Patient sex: F
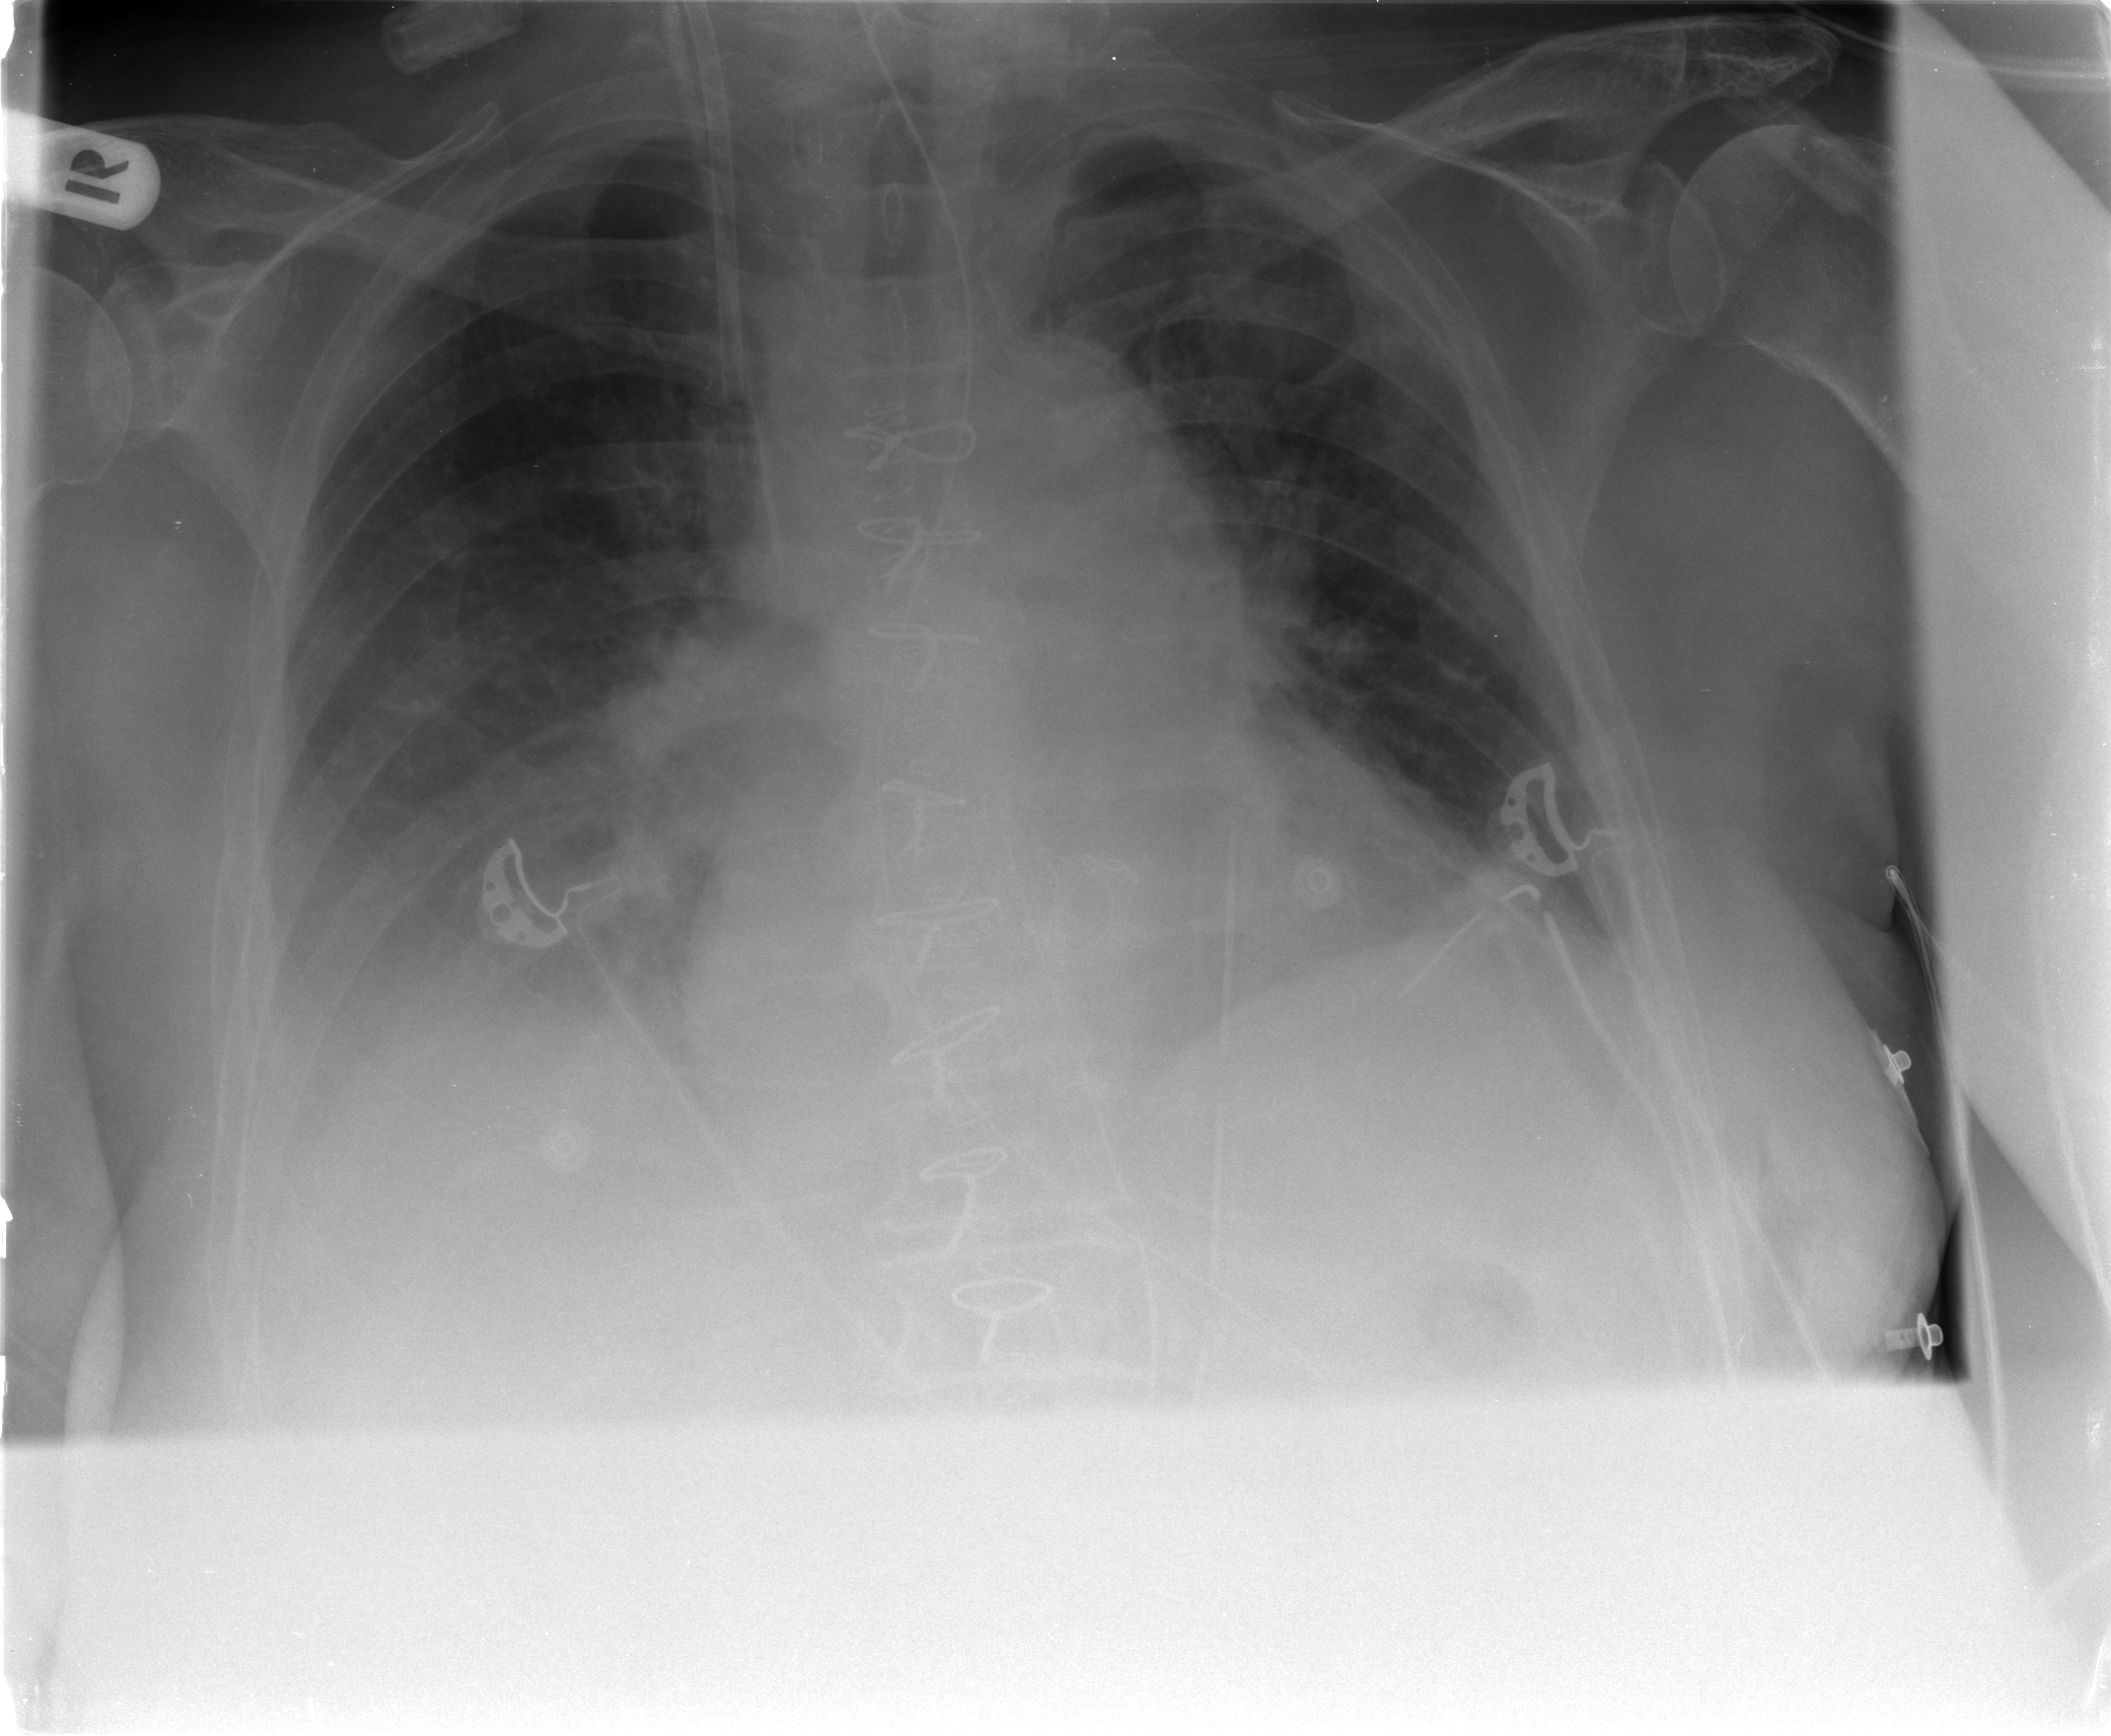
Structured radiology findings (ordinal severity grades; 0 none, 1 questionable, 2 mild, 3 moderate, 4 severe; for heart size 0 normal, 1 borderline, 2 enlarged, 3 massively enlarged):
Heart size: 0
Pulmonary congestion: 2
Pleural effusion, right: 2
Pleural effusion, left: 1
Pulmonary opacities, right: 1
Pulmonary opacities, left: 1
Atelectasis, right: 2
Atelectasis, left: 1